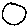
Label: circle